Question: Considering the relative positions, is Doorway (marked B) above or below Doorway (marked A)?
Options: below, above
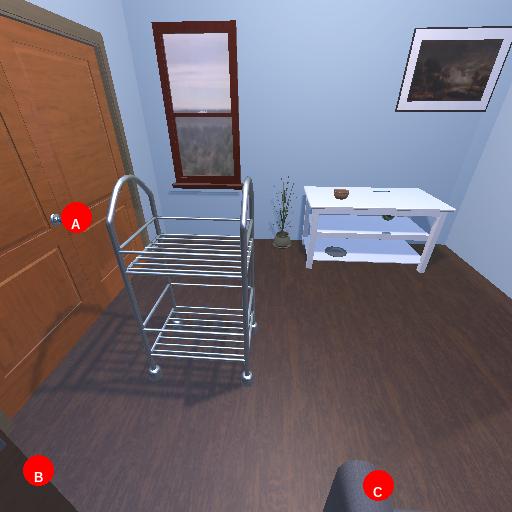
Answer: below